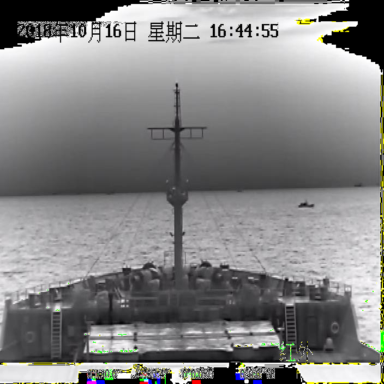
There is a liner in the infrared image.